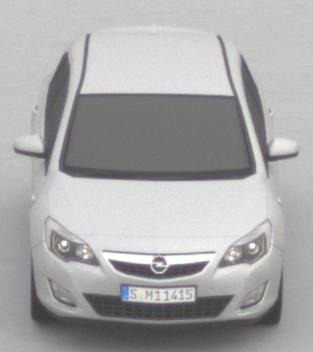
Make: Opel
Model: Astra 1.4 ecoFlex
Detailed model: Astra (J)
Model produced from: 2009/12
Model produced until: 2010/12
Doors: 5
Color: white
Road condition: dry road
Daytime: morning or afternoon
Contrast: low contrast